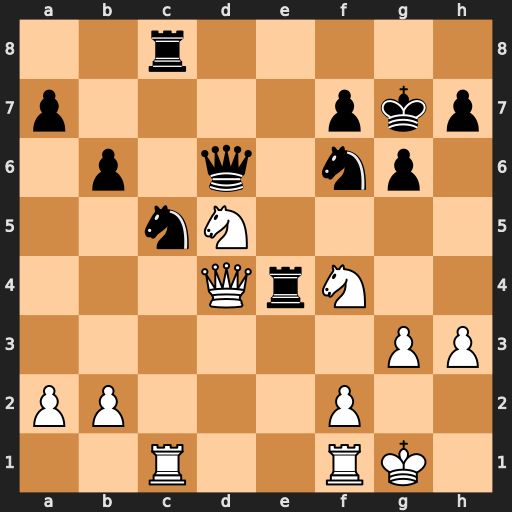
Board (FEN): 2r5/p4pkp/1p1q1np1/2nN4/3QrN2/6PP/PP3P2/2R2RK1
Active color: w
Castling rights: -
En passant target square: -
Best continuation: Qxf6+ Qxf6 Nxf6 Kxf6 b4